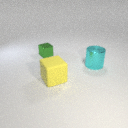
small green metal cube to the left of large yellow rubber cube